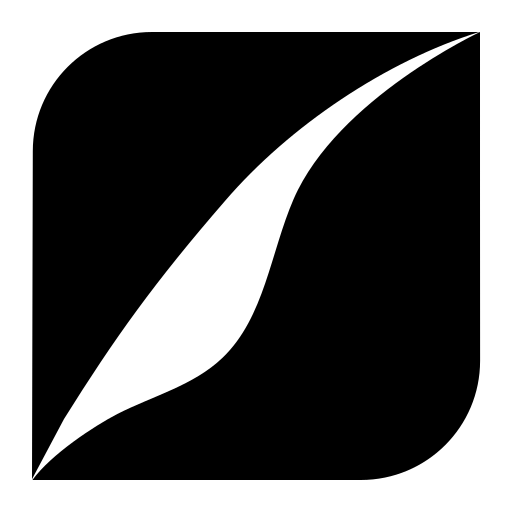
Tags: icon, FontAwesome, fa-icon, brand, square, pied, piper